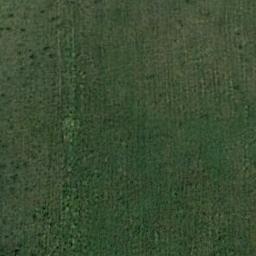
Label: meadow